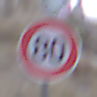
Verkehrszeichen: Geschwindigkeit80
Zusatzzeichen oben: EndeVorfahrtsstrasse
Umgebung: Outdoor, Suburban
Tageszeit: SunriseSunset
Wetter: Clear
Licht: Natural
Jahreszeit: NotSpecified
Kontrast: LowContrast